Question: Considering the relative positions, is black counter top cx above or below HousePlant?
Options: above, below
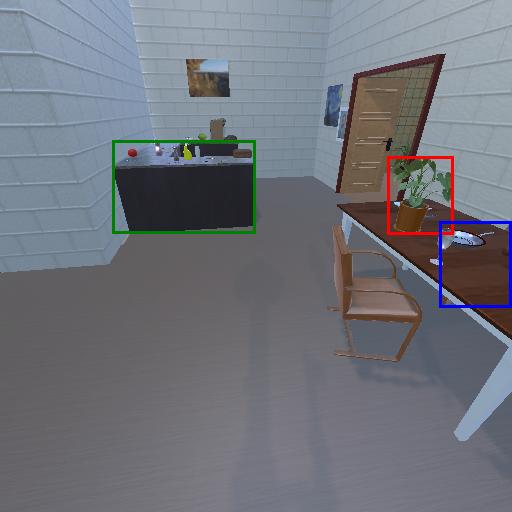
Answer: above